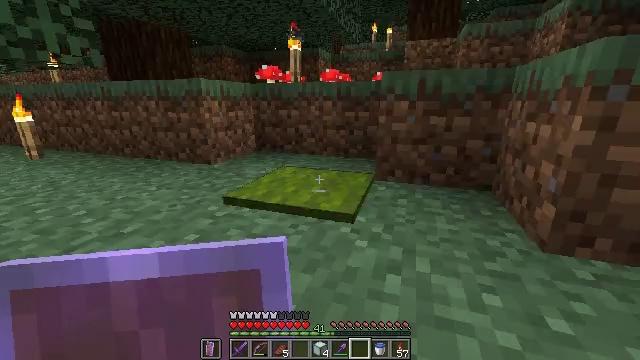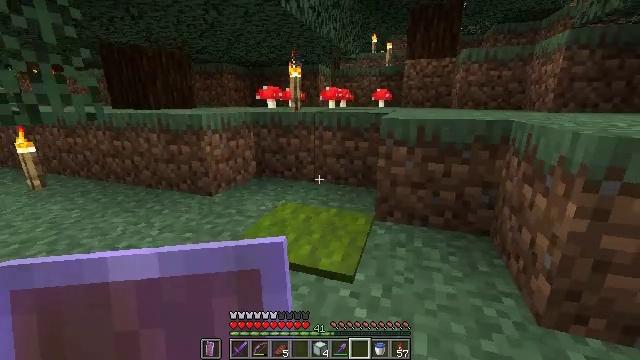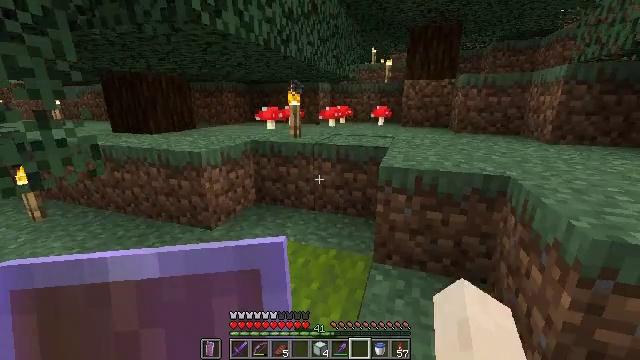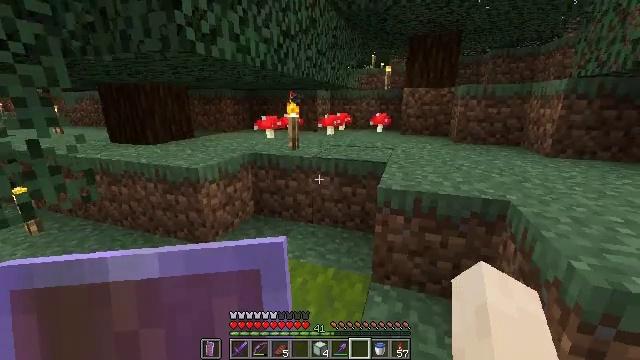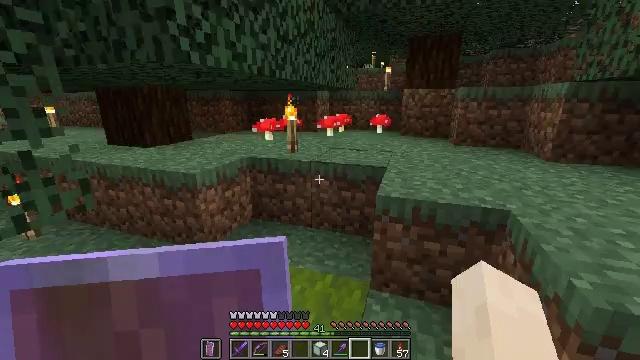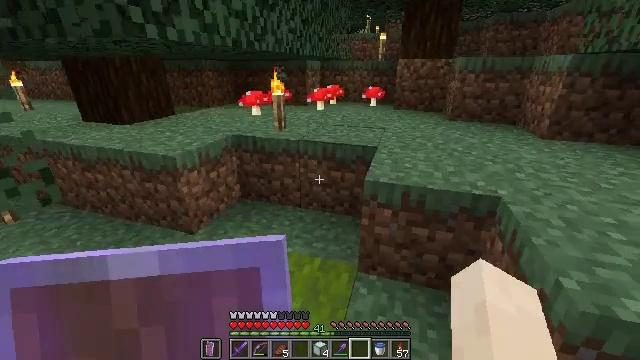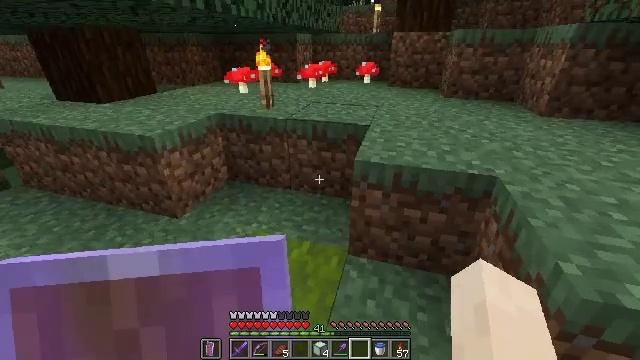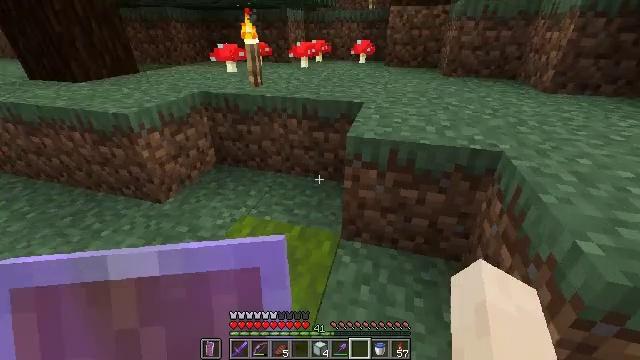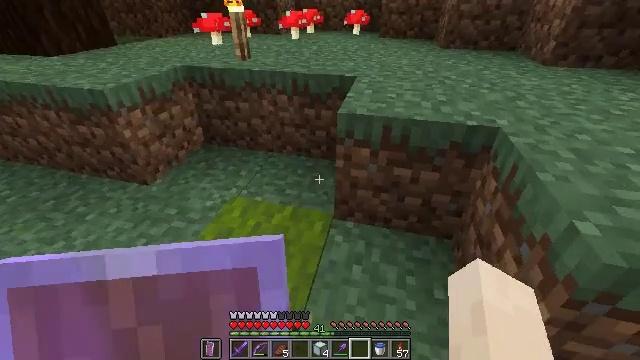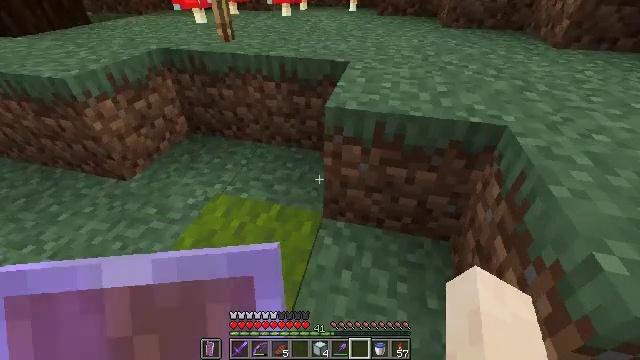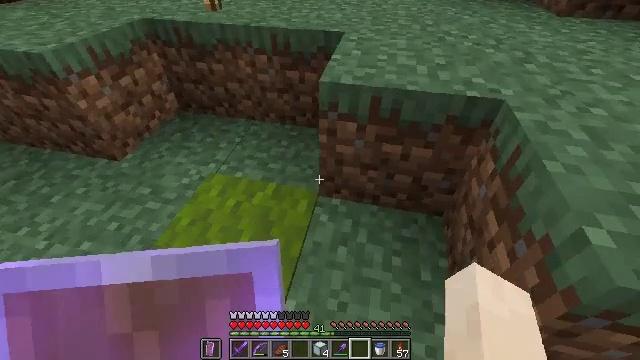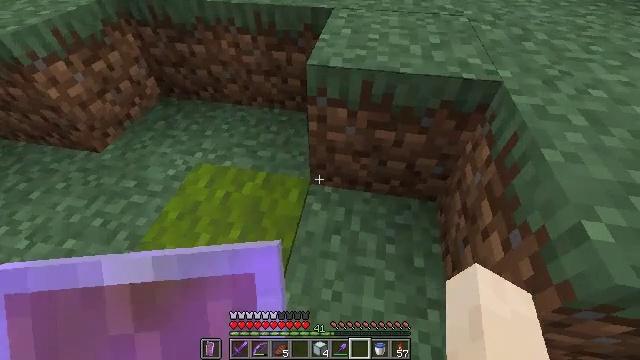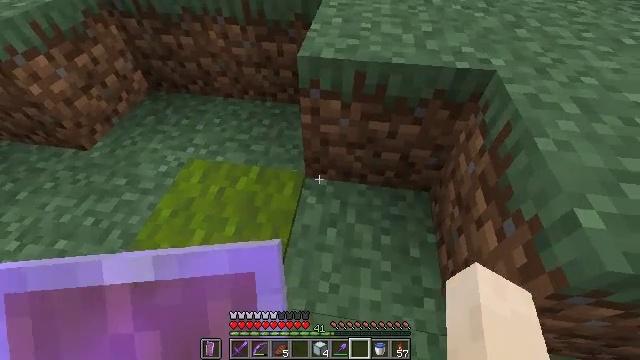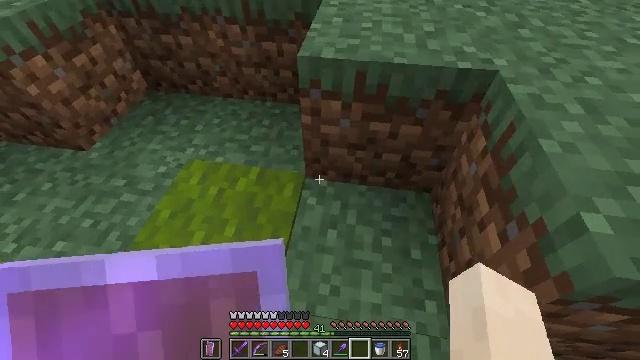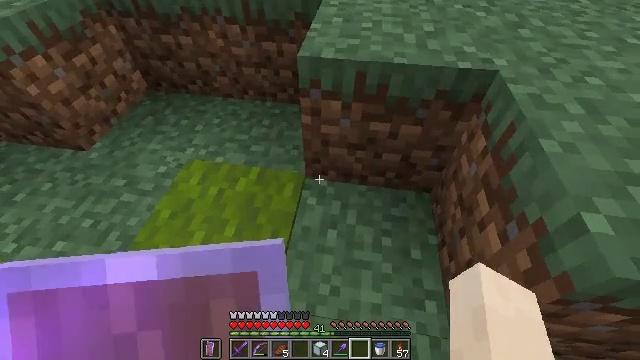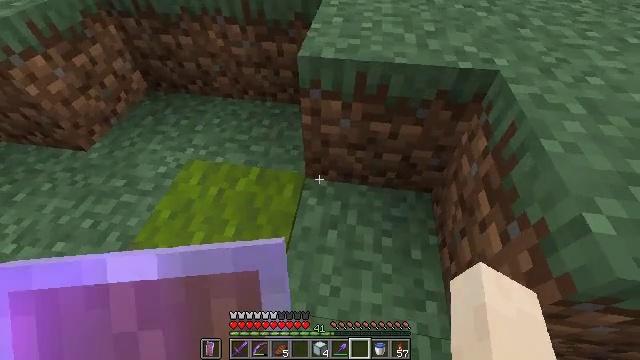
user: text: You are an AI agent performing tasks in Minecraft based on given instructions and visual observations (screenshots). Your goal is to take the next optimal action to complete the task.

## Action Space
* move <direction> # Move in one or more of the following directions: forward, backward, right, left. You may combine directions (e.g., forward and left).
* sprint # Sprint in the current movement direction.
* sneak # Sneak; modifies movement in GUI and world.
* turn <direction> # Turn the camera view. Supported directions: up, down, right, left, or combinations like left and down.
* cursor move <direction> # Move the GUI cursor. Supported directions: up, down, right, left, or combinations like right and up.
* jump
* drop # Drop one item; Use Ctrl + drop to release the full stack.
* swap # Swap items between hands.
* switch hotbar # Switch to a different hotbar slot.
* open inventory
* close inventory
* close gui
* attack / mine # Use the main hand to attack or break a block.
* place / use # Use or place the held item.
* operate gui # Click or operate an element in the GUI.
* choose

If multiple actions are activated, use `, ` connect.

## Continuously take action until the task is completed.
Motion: motion action
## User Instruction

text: Combine green wool to craft a green carpet.
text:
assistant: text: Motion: move forward, jump
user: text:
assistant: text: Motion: move forward and move right, jump
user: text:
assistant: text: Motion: move forward and move right, jump
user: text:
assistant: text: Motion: move forward and move right, jump
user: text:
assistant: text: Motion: move forward and move right, turn right and down
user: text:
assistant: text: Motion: move forward and move right, turn right and down
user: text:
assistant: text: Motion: move forward, turn down
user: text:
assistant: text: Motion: move forward, turn right and down
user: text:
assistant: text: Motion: turn down
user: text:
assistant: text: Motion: turn right and down
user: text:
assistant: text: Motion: turn right and down
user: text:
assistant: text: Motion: turn right and down
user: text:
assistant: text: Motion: no_op
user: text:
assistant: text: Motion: no_op
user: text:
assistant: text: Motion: no_op
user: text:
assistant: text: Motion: no_op
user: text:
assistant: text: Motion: open inventory
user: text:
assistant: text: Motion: open inventory
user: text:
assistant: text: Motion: open inventory
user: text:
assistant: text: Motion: no_op
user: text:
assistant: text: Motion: no_op
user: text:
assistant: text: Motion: no_op
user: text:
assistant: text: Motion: turn left and up
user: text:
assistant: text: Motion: turn left and up
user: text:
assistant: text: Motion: turn left and up
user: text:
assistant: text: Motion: no_op
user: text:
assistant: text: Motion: turn up
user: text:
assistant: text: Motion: no_op
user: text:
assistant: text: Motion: no_op
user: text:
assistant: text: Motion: no_op